Field crop: maize
Growth stage: 2
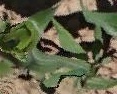
Species: maize